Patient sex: F
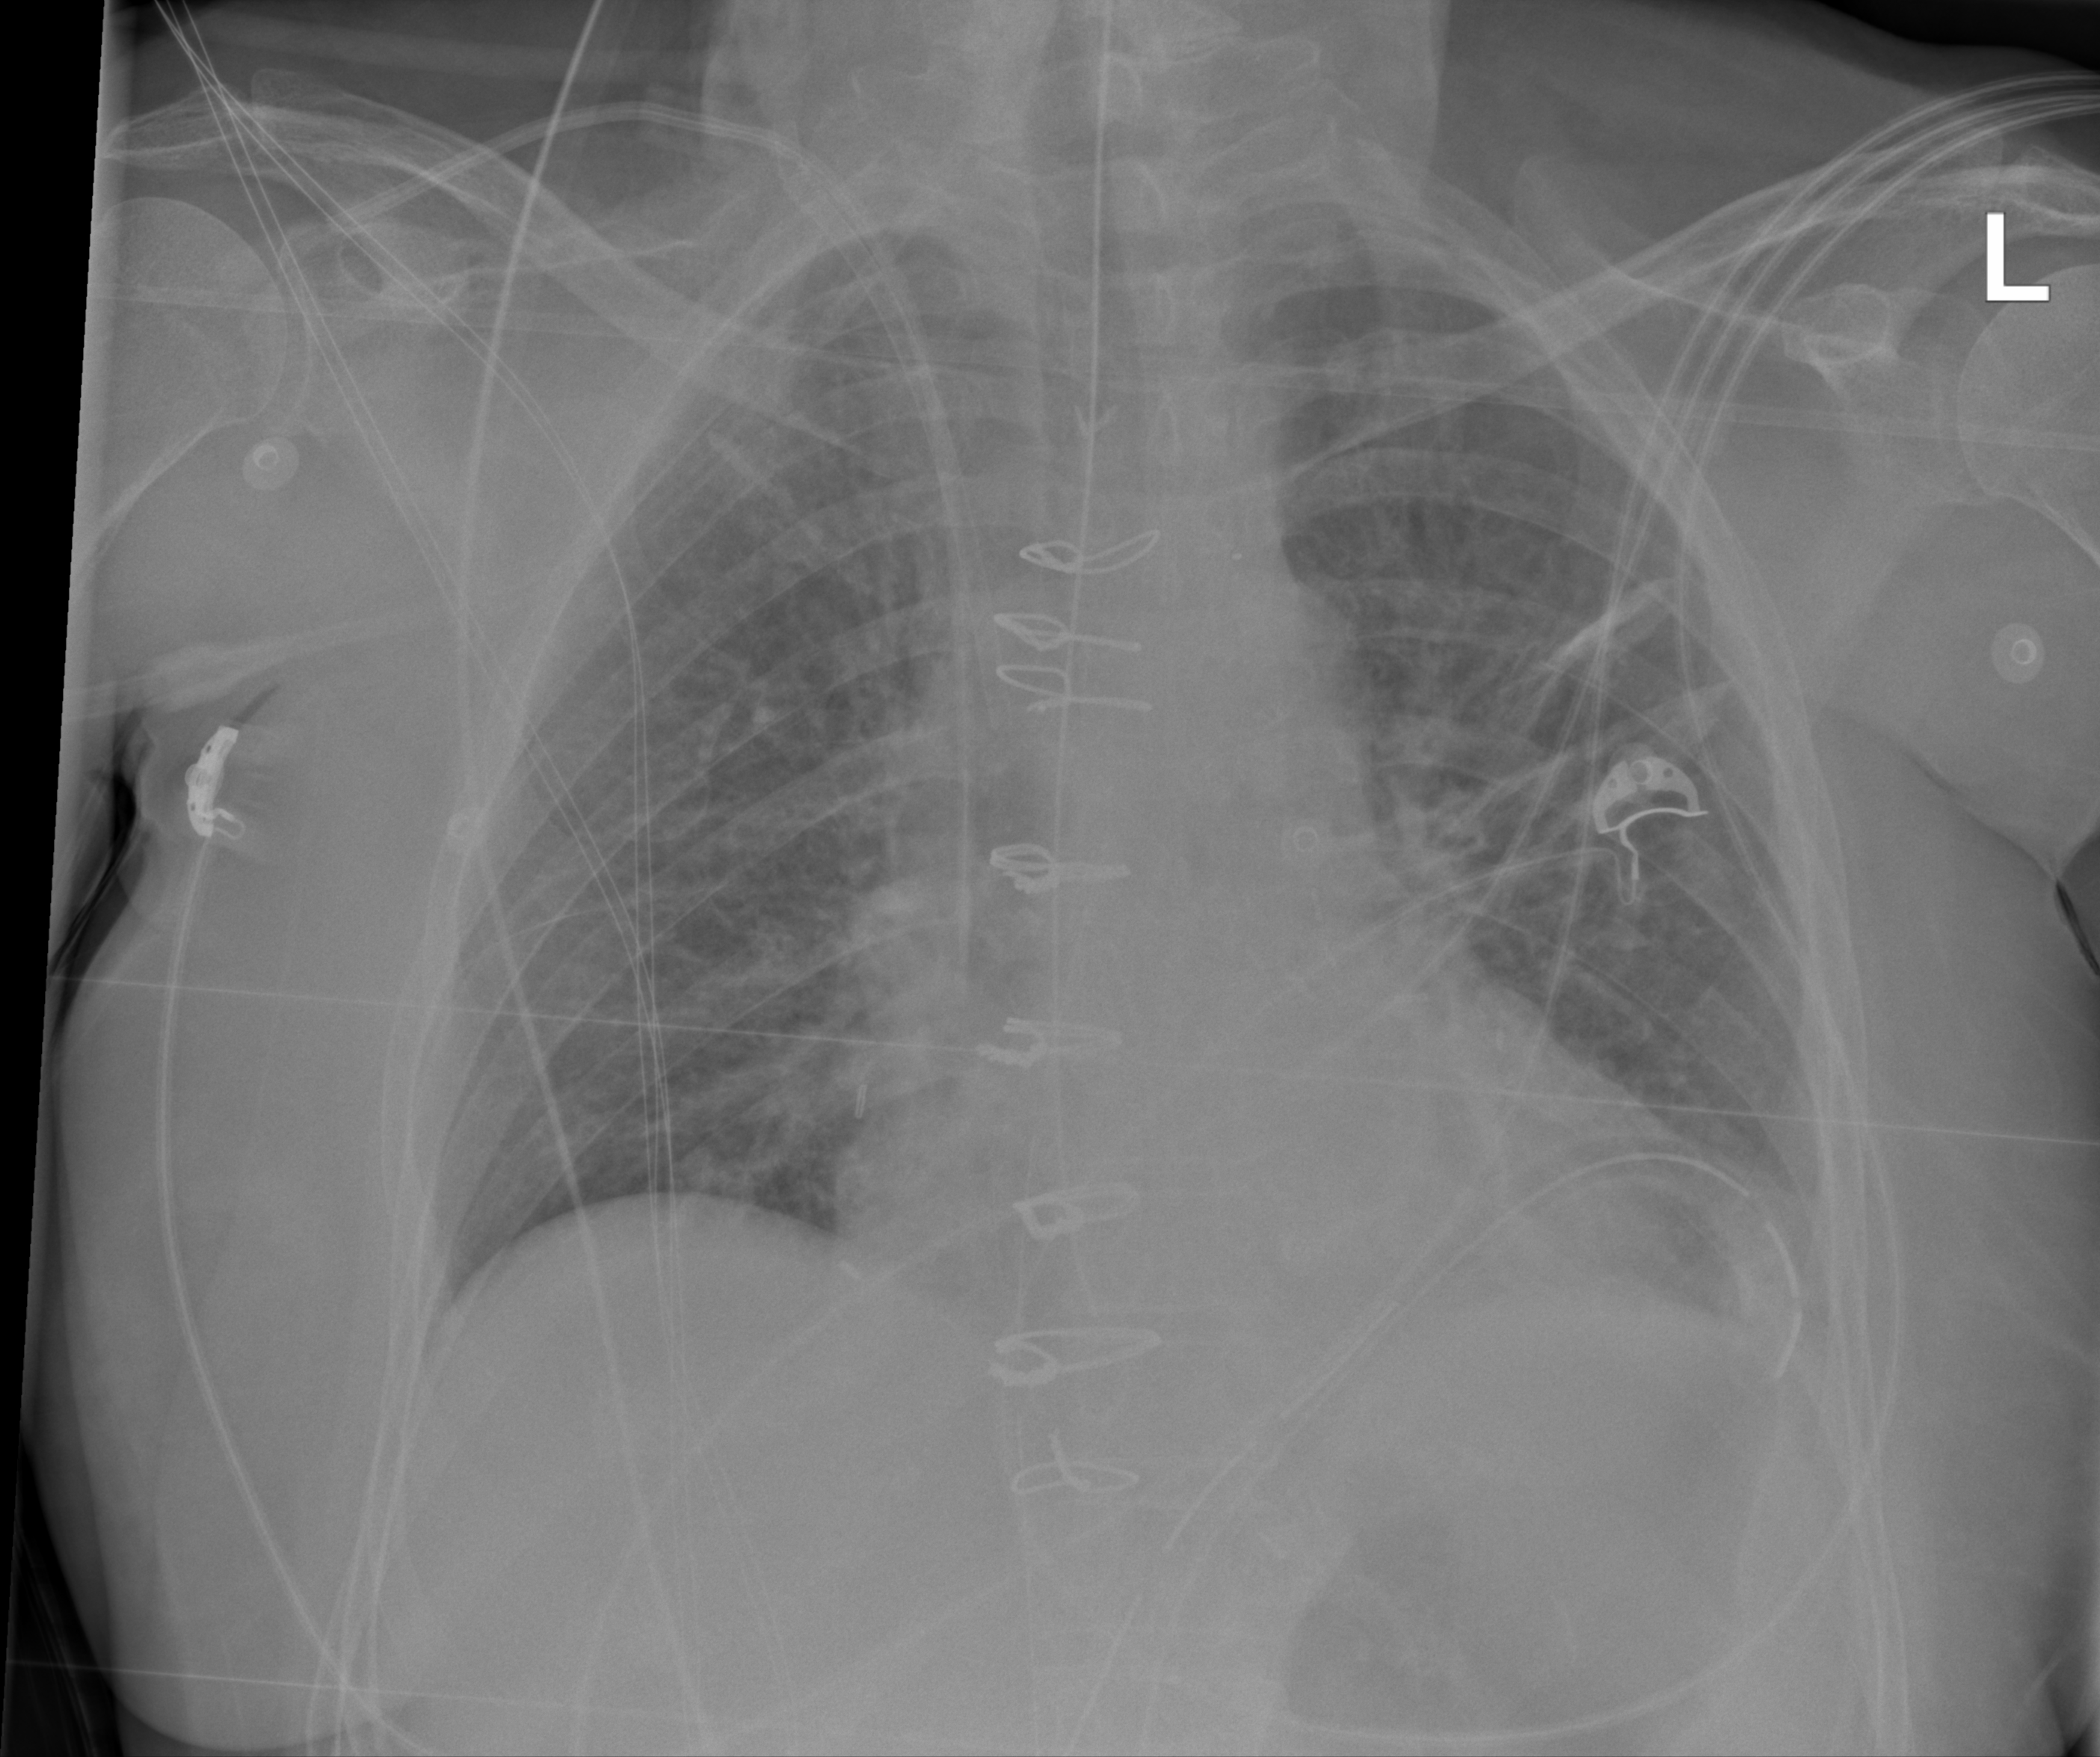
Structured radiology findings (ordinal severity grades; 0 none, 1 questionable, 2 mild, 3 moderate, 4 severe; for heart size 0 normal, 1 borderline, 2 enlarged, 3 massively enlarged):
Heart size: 1
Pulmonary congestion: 2
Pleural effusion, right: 0
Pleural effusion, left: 2
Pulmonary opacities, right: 2
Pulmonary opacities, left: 0
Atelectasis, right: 2
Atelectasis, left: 2